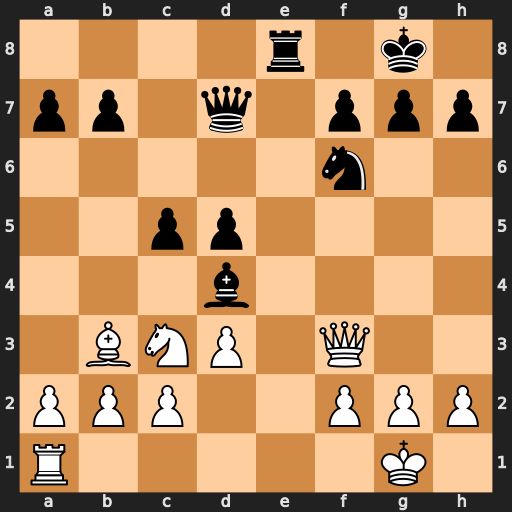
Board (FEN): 4r1k1/pp1q1ppp/5n2/2pp4/3b4/1BNP1Q2/PPP2PPP/R5K1
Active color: w
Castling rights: -
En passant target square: -
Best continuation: Ba4 b5 Bxb5 Qb7 Bxe8